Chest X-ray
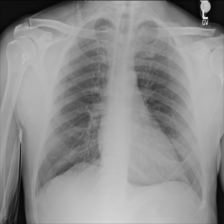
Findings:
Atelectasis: negative
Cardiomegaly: negative
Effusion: negative
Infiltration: negative
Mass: negative
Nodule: negative
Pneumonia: negative
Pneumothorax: negative
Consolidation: negative
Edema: negative
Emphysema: negative
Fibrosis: negative
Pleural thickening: negative
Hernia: negative